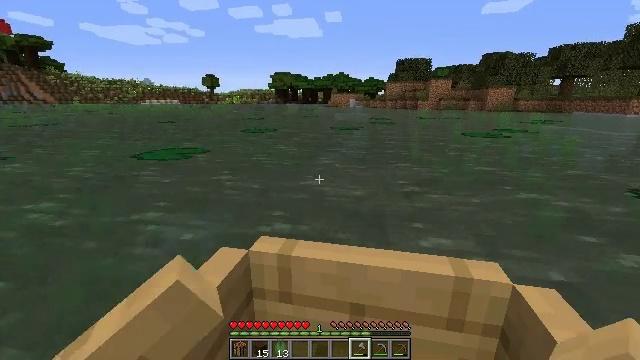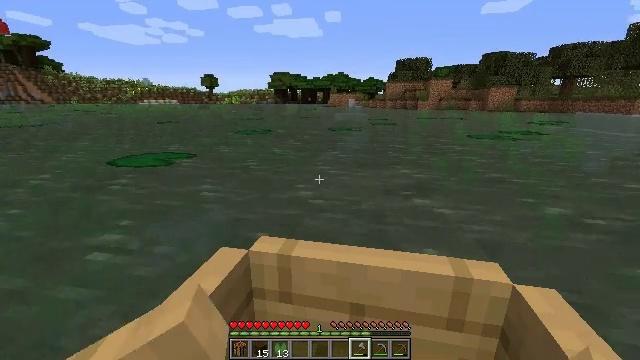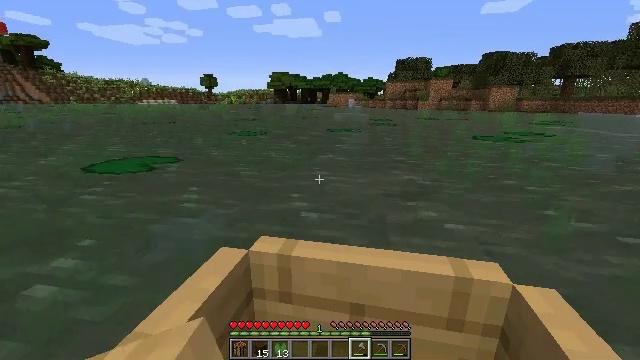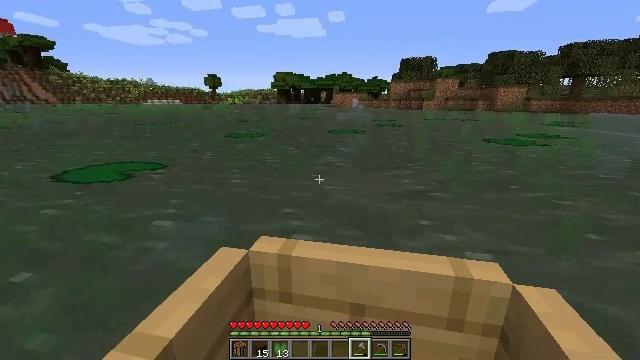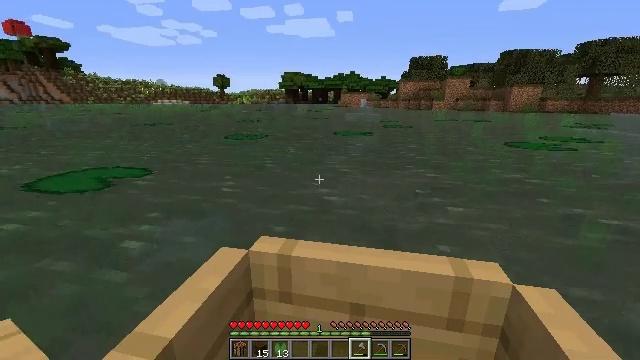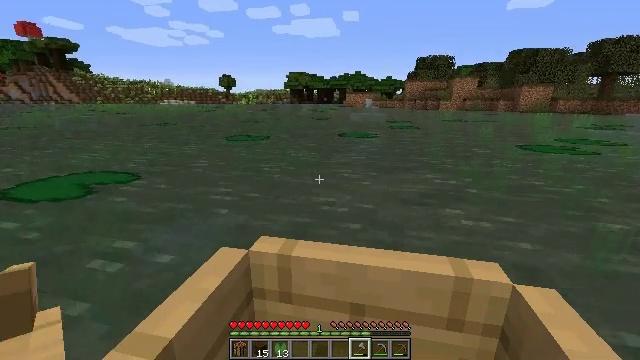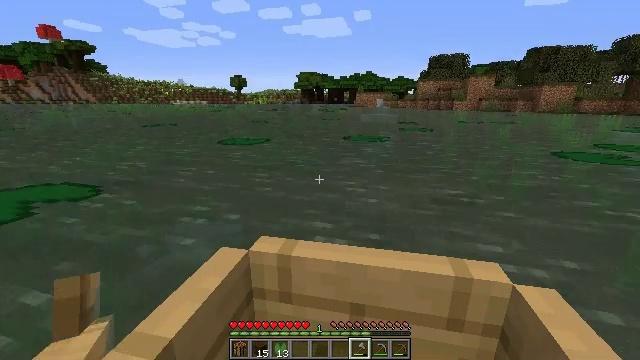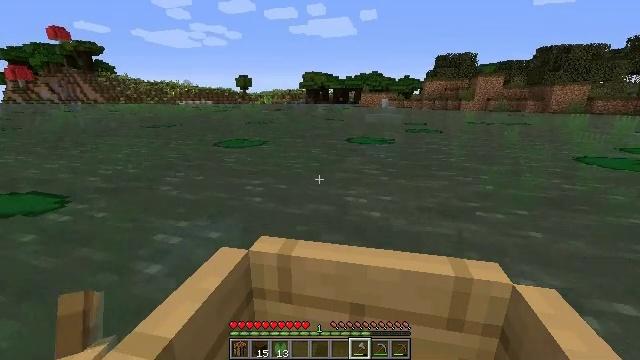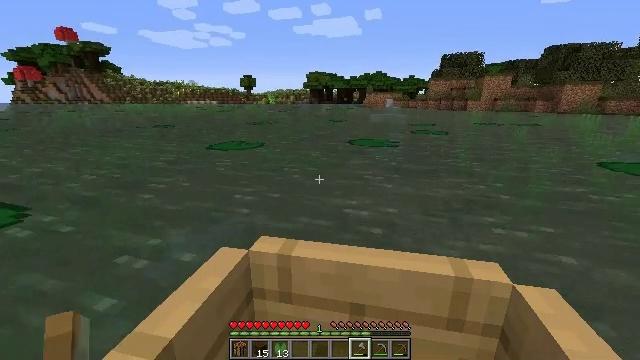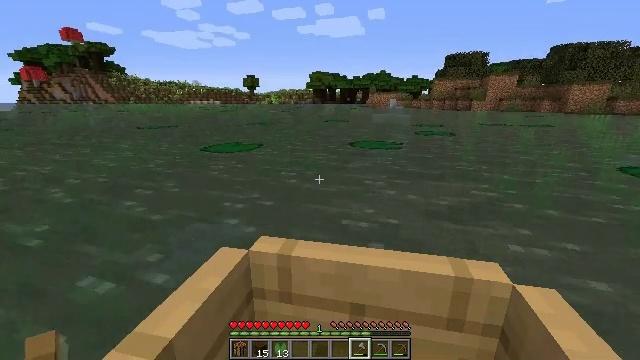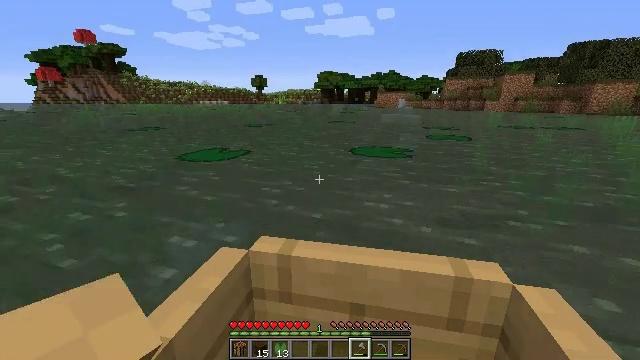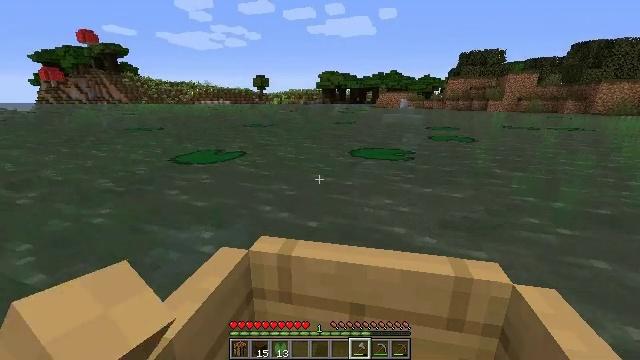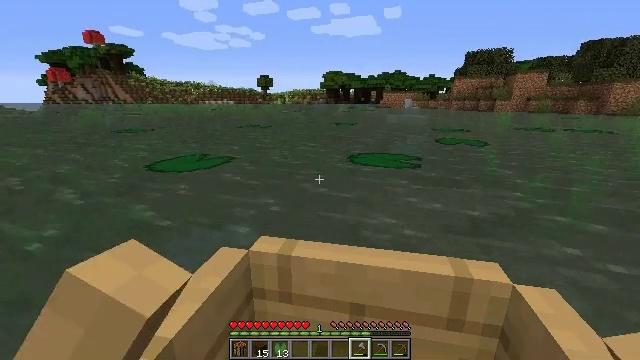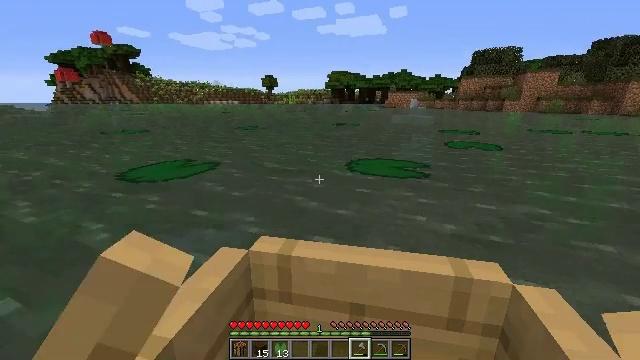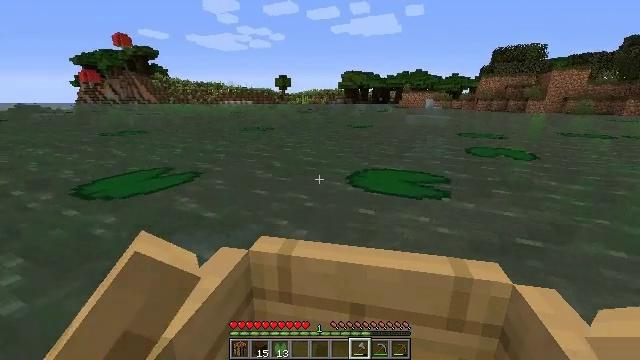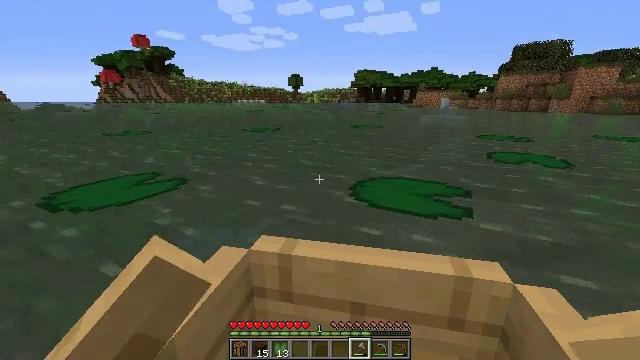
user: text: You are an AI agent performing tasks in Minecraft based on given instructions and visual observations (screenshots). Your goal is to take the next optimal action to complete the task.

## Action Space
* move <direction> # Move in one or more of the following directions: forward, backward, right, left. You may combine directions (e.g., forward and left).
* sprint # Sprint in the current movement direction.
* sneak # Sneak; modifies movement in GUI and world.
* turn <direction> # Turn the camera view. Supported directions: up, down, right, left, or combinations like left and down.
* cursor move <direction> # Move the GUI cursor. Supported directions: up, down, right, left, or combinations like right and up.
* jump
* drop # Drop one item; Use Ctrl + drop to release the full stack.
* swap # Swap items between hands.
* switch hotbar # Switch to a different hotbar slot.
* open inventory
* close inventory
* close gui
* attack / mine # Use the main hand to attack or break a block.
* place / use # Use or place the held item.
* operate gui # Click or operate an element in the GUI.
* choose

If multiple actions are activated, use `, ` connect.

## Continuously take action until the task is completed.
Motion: motion action
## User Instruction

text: Remove a lily pad from the inventory.
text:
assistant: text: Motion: move forward
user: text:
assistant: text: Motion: move forward and move left
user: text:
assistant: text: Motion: move forward and move left
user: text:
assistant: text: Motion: move forward
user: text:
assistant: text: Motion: move forward
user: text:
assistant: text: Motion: move forward
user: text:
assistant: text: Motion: move forward
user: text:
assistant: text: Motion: move forward
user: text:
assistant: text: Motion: move forward
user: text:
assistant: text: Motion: move forward
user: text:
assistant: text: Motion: move forward
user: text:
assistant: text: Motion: move forward and move left
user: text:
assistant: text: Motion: move forward and move left
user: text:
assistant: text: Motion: move forward and move left
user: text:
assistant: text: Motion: move forward and move left
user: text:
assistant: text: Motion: move forward
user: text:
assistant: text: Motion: move forward
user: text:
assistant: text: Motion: move forward
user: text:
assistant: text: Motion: move forward
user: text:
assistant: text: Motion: move forward
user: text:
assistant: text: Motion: move forward
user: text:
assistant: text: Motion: move forward
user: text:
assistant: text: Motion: move forward
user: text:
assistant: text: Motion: move forward
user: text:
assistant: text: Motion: move forward and move right
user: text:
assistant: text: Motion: move forward and move right
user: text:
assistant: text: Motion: move forward and move right
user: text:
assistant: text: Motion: move forward and move right
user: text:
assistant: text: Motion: move forward
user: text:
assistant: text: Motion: move forward